Question: I have a search any specific word like "God". I want to change that specific word text color should be change in different color. I have try to search on google but I have found out that a specific word color change for particular index value from start to end of word <URL> that's why my problem not solve.
Please Help me and update my code for change the specific word text color i.e the word in the box you have see in the image.
Thanks
'''
- (UITableViewCell *)tableView:(UITableView *)tableView cellForRowAtIndexPath:(NSIndexPath *)indexPath
{
UITableViewCell *cell = [tableView dequeueReusableCellWithIdentifier:UYLCellIdentifier forIndexPath:indexPath];
[self configureCell:cell forRowAtIndexPath:indexPath];
return cell;
}
- (void)configureCell:(UITableViewCell *)cell forRowAtIndexPath:(NSIndexPath *)indexPath
{
if ([cell isKindOfClass:[UYLTextCellSearch class]])
{
UYLTextCellSearch *textCell = (UYLTextCellSearch *)cell;
DataBase *DBContentDetail = [_sourceData objectAtIndex:indexPath.row];
textCell.lineLabel.text = [NSString stringWithFormat:@"%@",DBContentDetail.dbtext];
[textCell.lineLabel sizeToFit];
}
}
'''

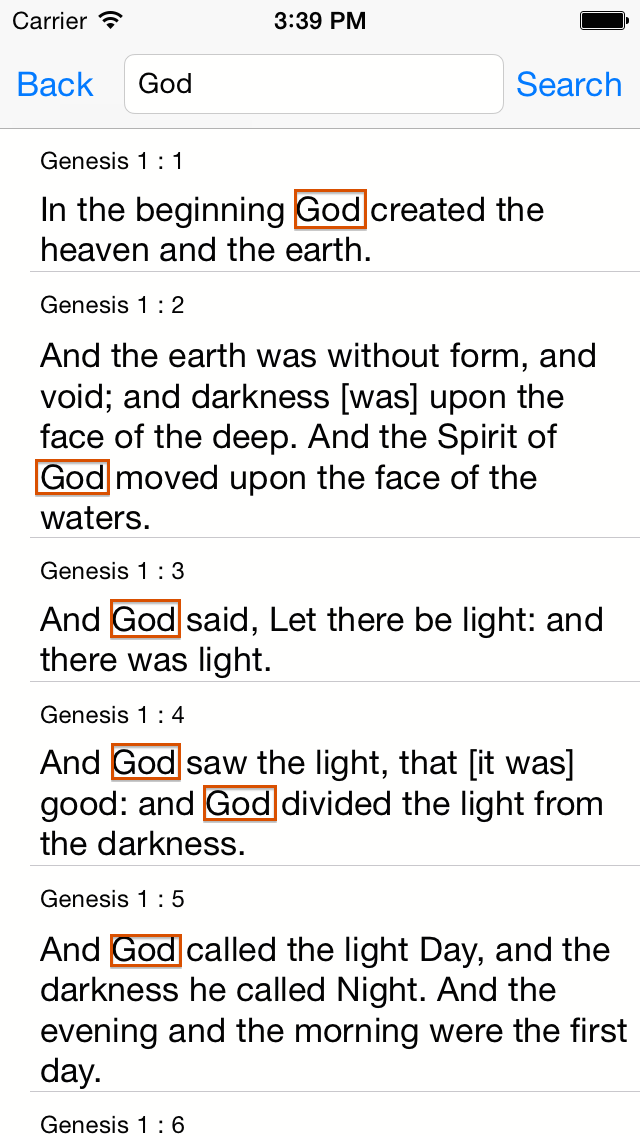
Answer: '''
NSString *text = @"In the begining God created heaven and earth. God is great.";
NSMutableAttributedString *mutableAttributedString = [[NSMutableAttributedString alloc] initWithString:text];
NSRegularExpression *regex = [NSRegularExpression regularExpressionWithPattern:@"(God)" options:kNilOptions error:nil]; // Matches 'God' case SENSITIVE
NSRange range = NSMakeRange(0 ,text.length);
// Change all words that are equal to 'God' to red color in the attributed string
[regex enumerateMatchesInString:text options:kNilOptions range:range usingBlock:^(NSTextCheckingResult *result, NSMatchingFlags flags, BOOL *stop) {
NSRange subStringRange = [result rangeAtIndex:0];
[mutableAttributedString addAttribute:NSForegroundColorAttributeName value:[UIColor redColor] range:subStringRange];
}];
textCell.lineLabel.attributedText = mutableAttributedString;
'''
More on <URL>